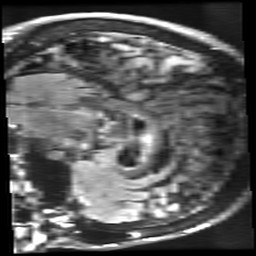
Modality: FLAIR
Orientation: sagittal
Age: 64
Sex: female
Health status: healthy
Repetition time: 12 s
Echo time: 0.09782 s